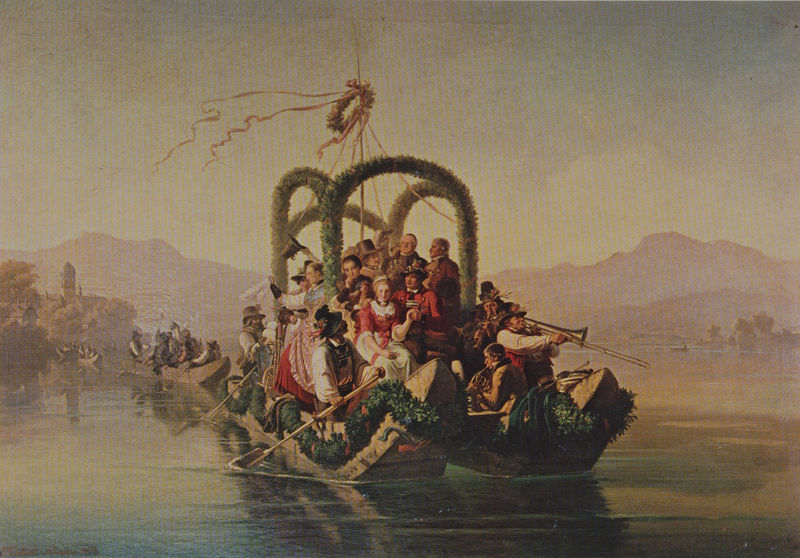
Titel: Hochzeitszug auf dem Chiemsee
Künstler: Julius Köckert
Institution: Privatbesitz
Schlagwörter: berg, blau, blätter, gemälde, himmel, mann, wasser, bäume, fluss, frauen, grün, kirchturm, landschaft, menschen, mädchen, see, ufer, blumen, braun, frau, hut, hüte, kleid, männer, schmuck, weiss, haus, rot, fest, leute, malerei, zylinder, feier, hemd, bildnis, horn, instrument, häuser, hügel, morgen, spiegelung, gewässer, kirche, kind, girlande, musik, musiker, pflanzen, schleifen, bauern, boot, boote, paddel, ruder, turm, schiff, schiffe, bogen, fahnen, ort, berge, gebirge, dorf, dunst, nebel, wehen, rudern, musikinstrument, bauer, vier, burg, bayern, bayrisch, kanu, alpen, volk, kranz, girlanden, tracht, floss, kapelle, chiemsee, trachten, prozession, hochzeit, fanfare, bänder, posaune, gamsbart, ablegen, erntedank, feston, festons, geschmückt, botte, trompete, blasinstrumente, dirndel, erntekrone, trach, wehend, ährenkranz, rün, perosnen, schmück, 1850, fst, ruder#